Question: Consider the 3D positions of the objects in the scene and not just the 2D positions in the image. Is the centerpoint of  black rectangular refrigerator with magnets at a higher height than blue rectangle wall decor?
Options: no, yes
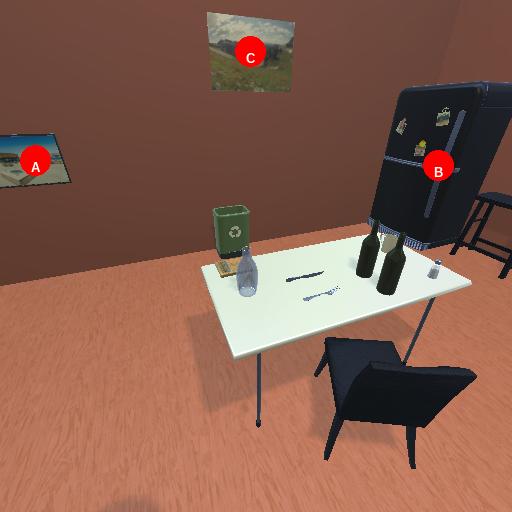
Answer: no